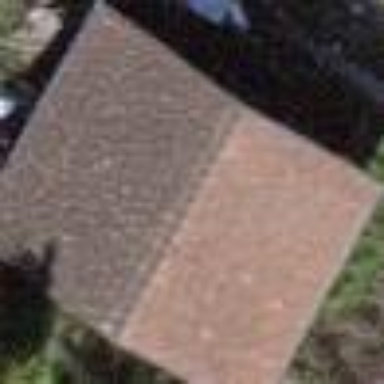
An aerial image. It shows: Shed building.